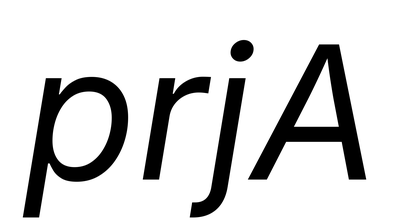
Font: Inter-Italic_Italic